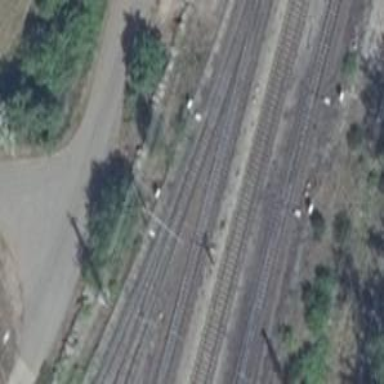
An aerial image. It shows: Railway switch.